Interaction volume radius: 5 \u00c5
Interaction volume height: 25 \u00c5
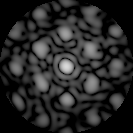
Disorder parameter: 0.5234